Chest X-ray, PA view. Patient: 54 years old, sex F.
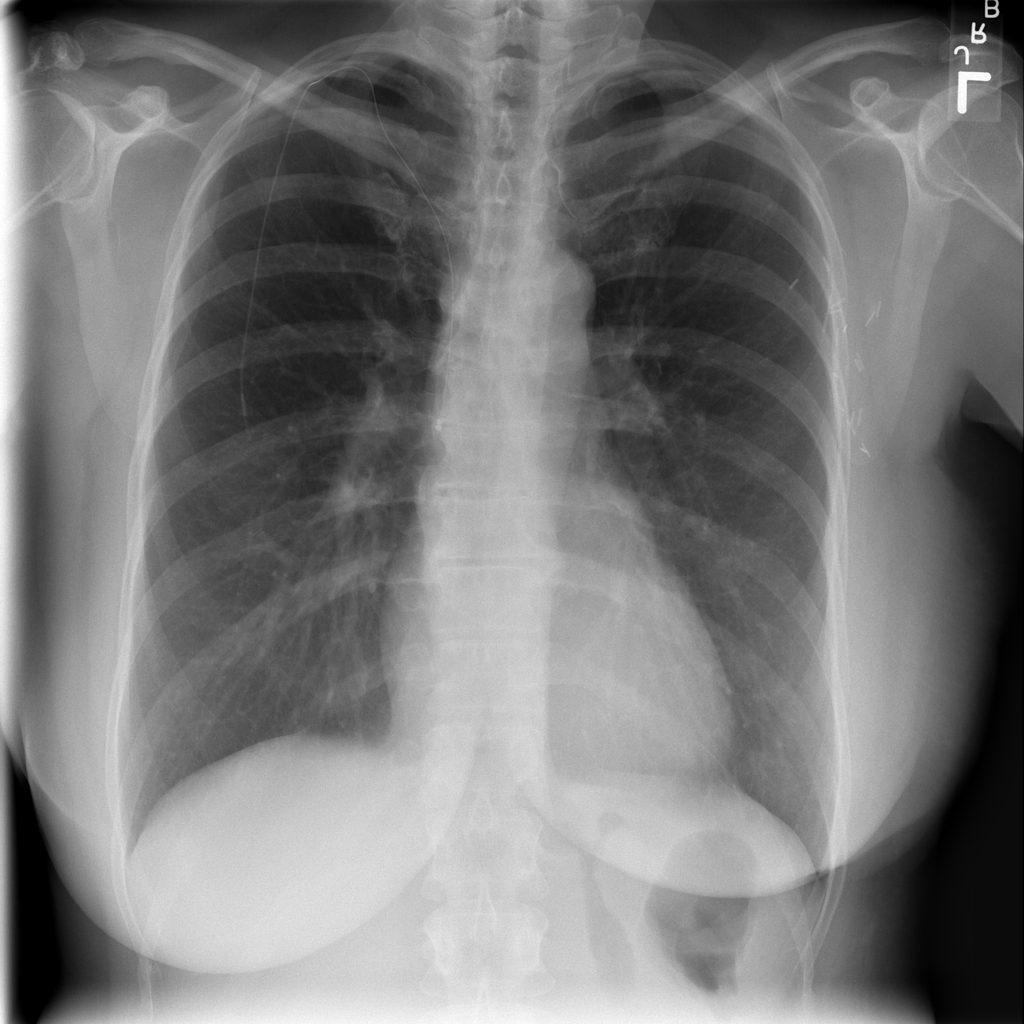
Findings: No Finding